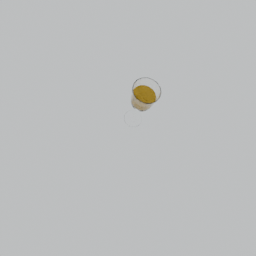
Label: tools